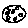
Label: moon